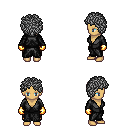
a pixel art fantasy rpg character, female body template, human, tanned skin, gray robe, gold greaves, gray curly afro hairstyle, gold gloves, four views (front, back, left, right), 2x2 character sprite sheet, small pixel art, hard edges, no anti-aliasing